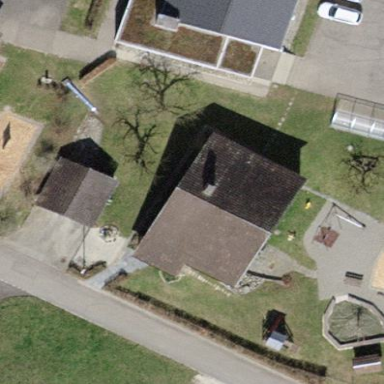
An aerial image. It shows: Kindergarten building.